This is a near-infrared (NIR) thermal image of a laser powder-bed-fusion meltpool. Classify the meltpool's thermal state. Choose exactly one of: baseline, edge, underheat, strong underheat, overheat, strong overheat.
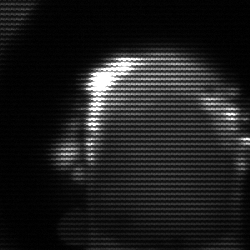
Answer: baseline